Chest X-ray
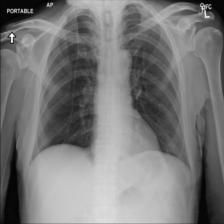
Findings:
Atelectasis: positive
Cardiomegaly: negative
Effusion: negative
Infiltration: negative
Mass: negative
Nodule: negative
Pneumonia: negative
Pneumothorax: negative
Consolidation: negative
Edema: negative
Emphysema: negative
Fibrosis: negative
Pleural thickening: negative
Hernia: negative